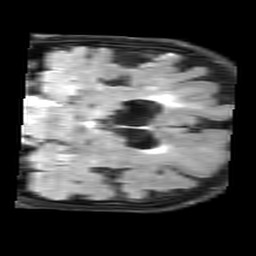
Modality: FLAIR
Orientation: coronal
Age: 66
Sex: female
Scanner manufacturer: siemens
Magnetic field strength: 3 T
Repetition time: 9 s
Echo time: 0.099 s